Field crop: maize
Growth stage: 1
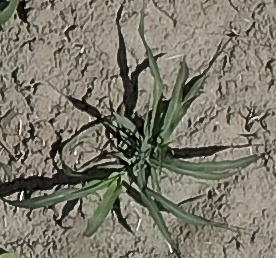
Species: sorghum